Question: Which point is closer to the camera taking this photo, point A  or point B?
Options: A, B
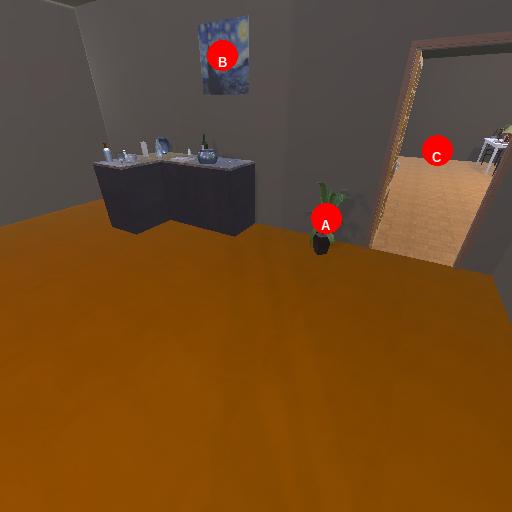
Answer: A